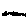
Label: zigzag